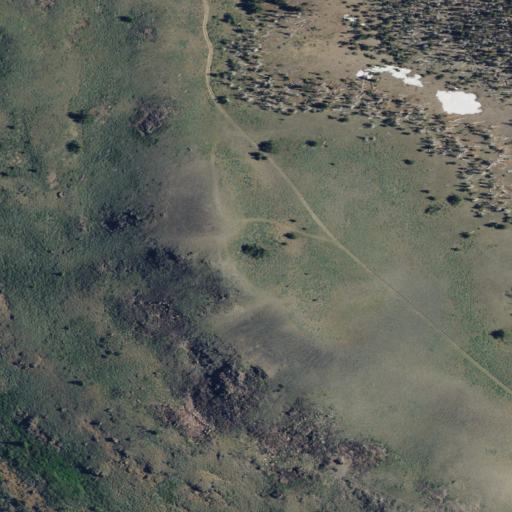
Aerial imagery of mountain in California named Mount Bidwell containing shrub and evergreen forest